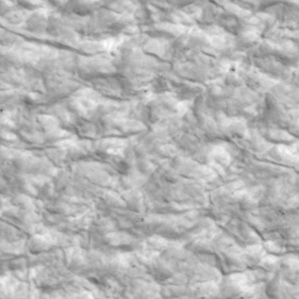
Label: non_frost